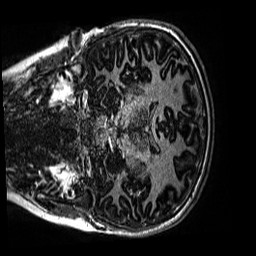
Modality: MP2RAGE
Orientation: coronal
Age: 12
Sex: female
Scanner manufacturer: siemens
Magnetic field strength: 3 T
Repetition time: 4 s
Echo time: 0.00299 s